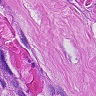
Metastatic tissue present: yes